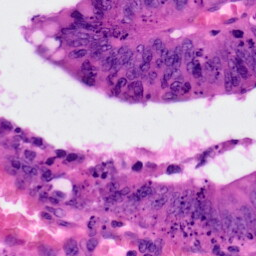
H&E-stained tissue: Colon